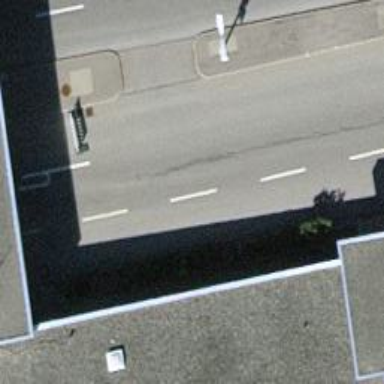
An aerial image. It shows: Primary road with asphalt surface.